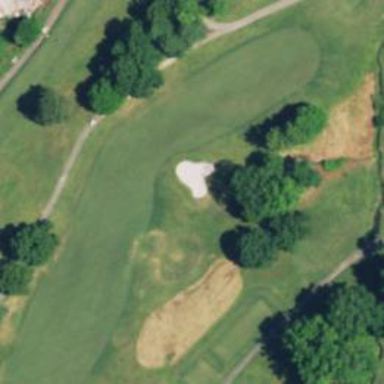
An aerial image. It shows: View of golf hole.